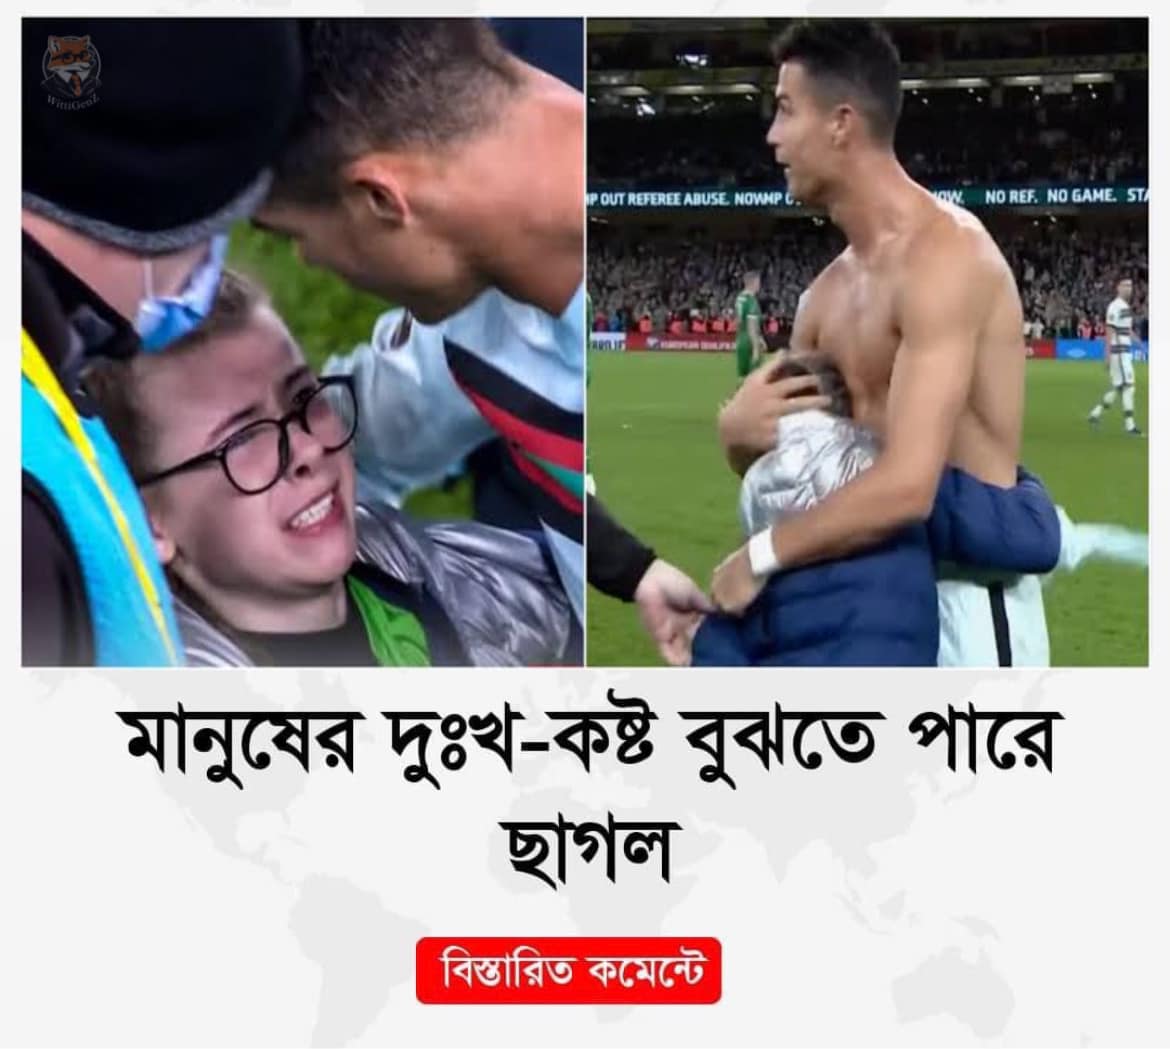
Text: মানুষের দুঃখ কষ্ট বুঝতে পারে ছাগল
Label: Non Hate